Question: Assuming the following markup:
'''
<fieldset>
<legend>Radio Buttons</legend>
<ol>
<li>
<input type="radio" id="x">
<label for="x"><!-- Insert multi-line markup here --></label>
</li>
<li>
<input type="radio" id="x">
<label for="x"><!-- Insert multi-line markup here --></label>
</li>
</ol>
</fieldset>
'''
How do I style radio button labels so that they look like the following in most browsers (IE6+, FF, Safari, Chrome:

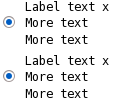
Answer: Using the following markup and css I was able to produce multi-line labels that do not wrap under the radio button:
'''
<style type="text/css">
fieldset input, label {
float: left;
display: block;
}
fieldset li {
clear: both;
}
</style>
<fieldset>
<ol>
<li>
<input type="radio" id="x" />
<label for="x">
stuff<br/>
stuff1
</label>
</li>
<li>
<input type="radio" id="x" />
<label for="x">
stuff<br/>
stuff1
</label>
</li>
</ol>
</fieldset>
'''
however I was unable to use:
'''
fieldset label {
vertical-align: middle;
}
'''
to center the label vertically on the radio button, even when applying a width (both suggestions in Dmitri Farkov's answer. My main purpose was to prevent wrapping under the radio button, so this solution will be fine for the time being.